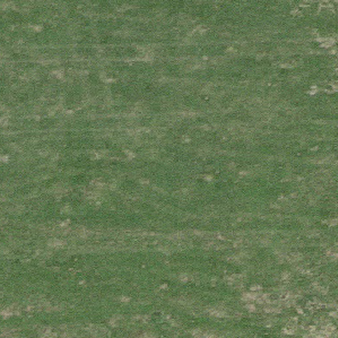
Label: other